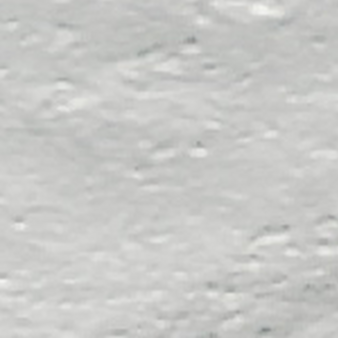
Label: other